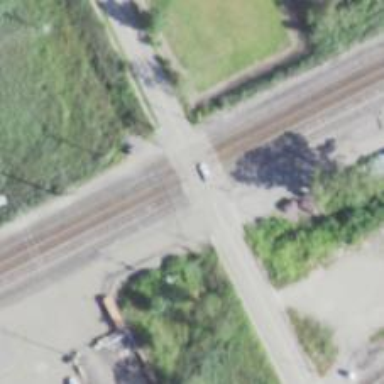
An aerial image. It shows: Crossing for the railway.